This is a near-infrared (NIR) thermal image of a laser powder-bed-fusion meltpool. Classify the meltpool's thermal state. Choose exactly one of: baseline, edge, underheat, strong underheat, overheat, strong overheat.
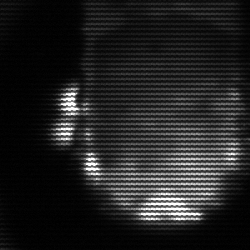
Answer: baseline